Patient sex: F
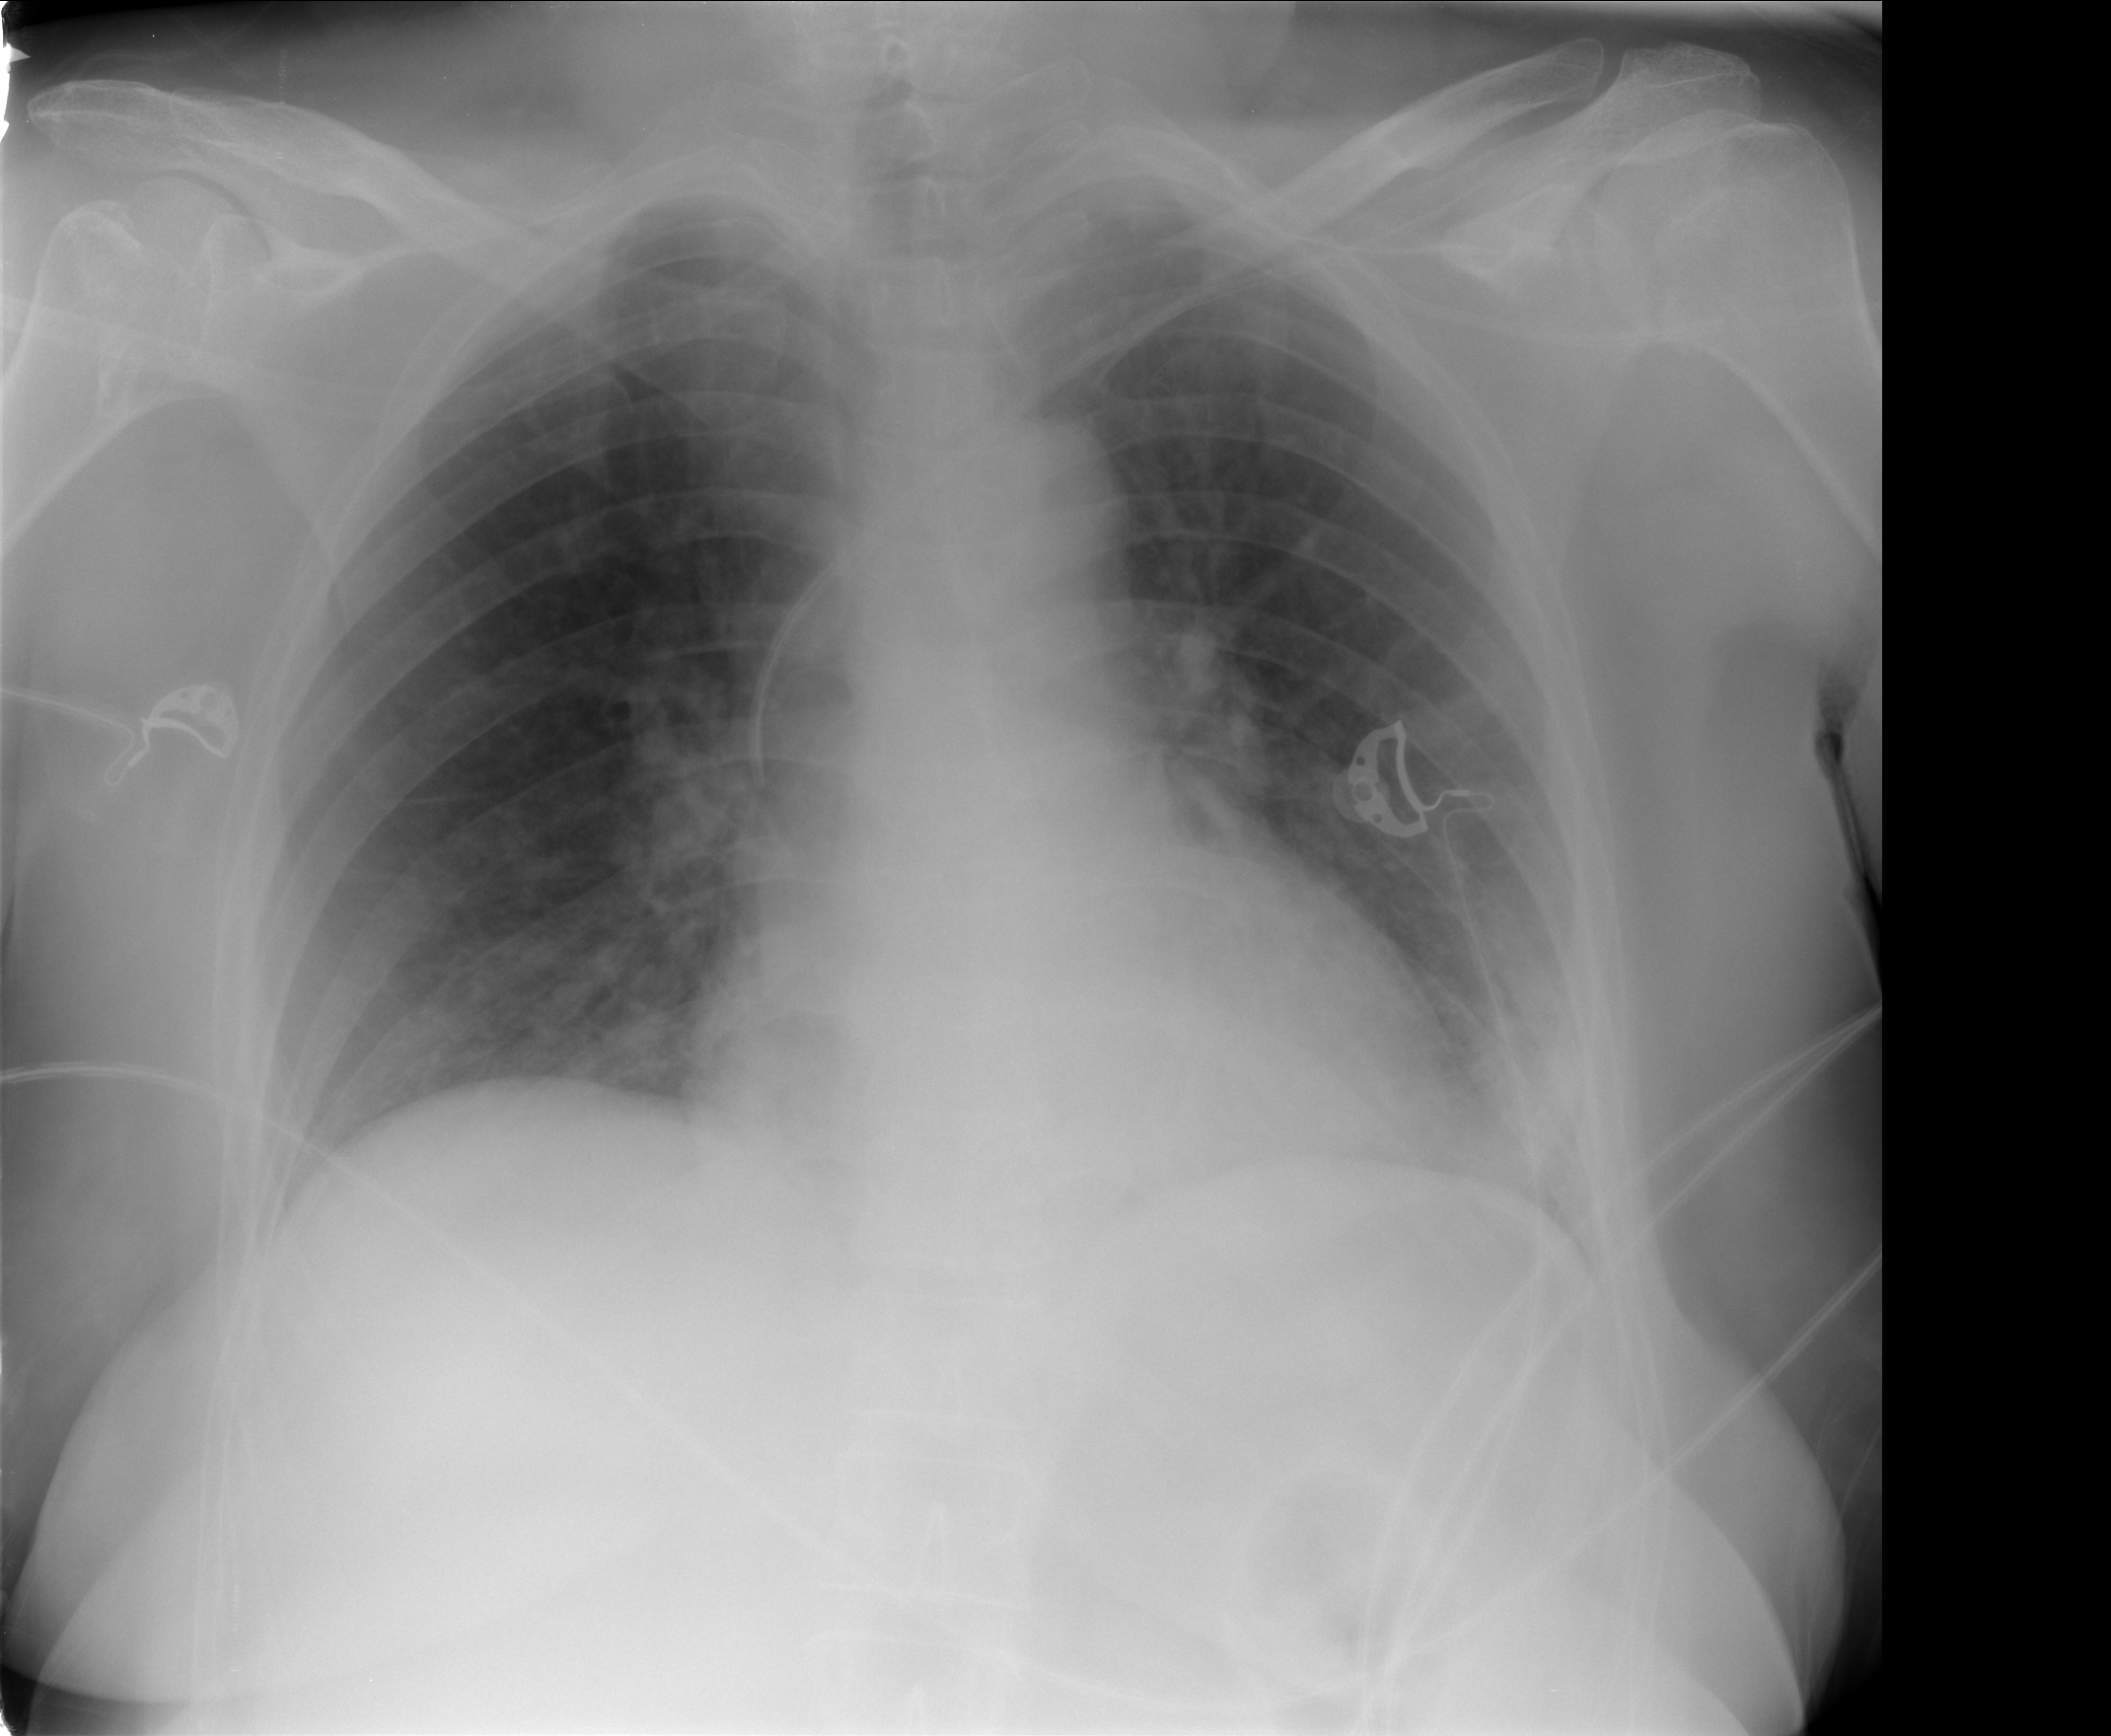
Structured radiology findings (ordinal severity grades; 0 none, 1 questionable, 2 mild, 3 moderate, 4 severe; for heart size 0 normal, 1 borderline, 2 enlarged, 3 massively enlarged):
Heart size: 0
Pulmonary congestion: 2
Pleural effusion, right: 0
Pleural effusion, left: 0
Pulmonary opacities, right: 0
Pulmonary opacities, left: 0
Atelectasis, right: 0
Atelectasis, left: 2